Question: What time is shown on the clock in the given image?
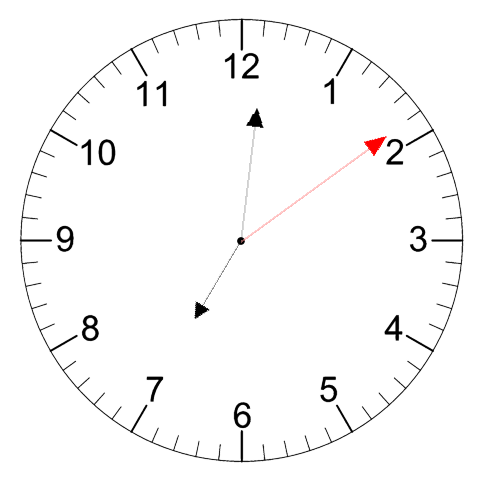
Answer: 07:01:09